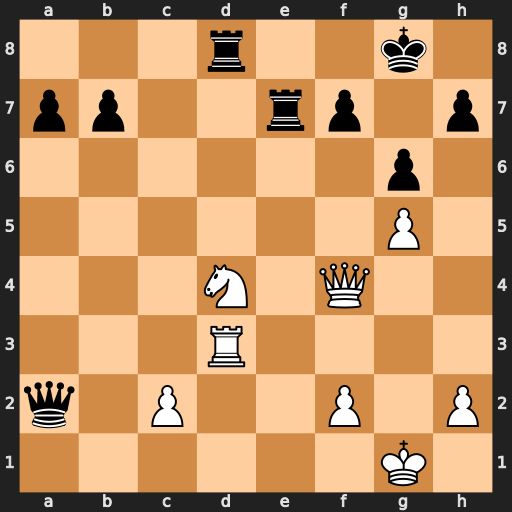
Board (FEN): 3r2k1/pp2rp1p/6p1/6P1/3N1Q2/3R4/q1P2P1P/6K1
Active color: w
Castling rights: -
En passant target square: -
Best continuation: Nf5 Qa5 Nxe7+